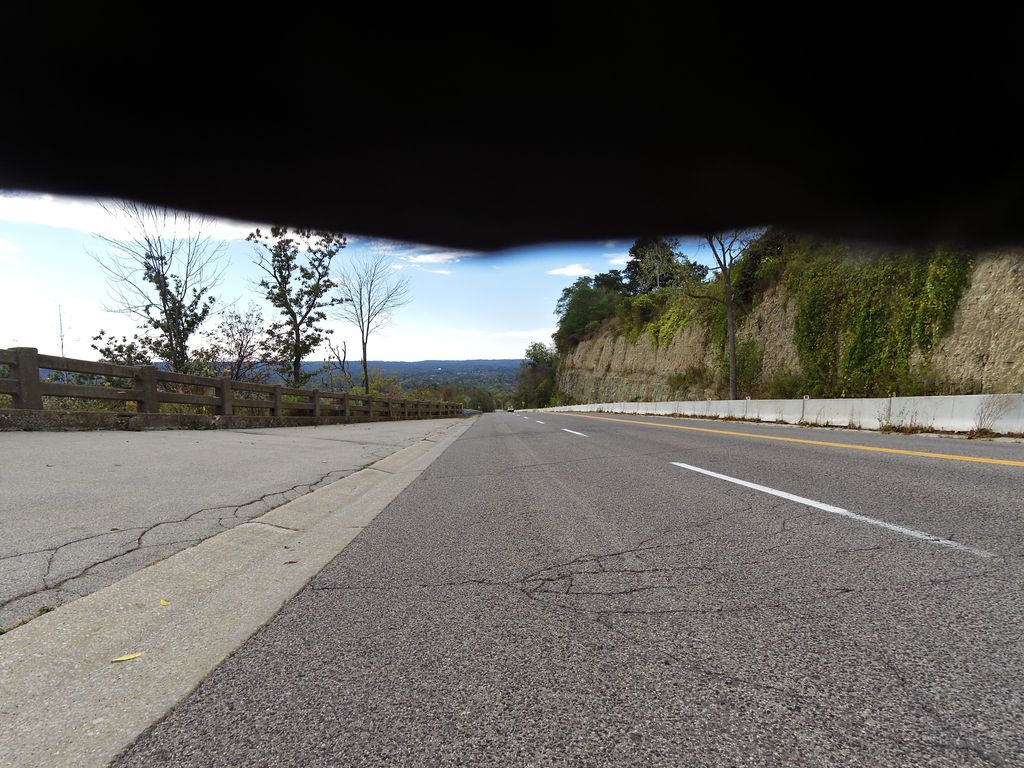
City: hamilton